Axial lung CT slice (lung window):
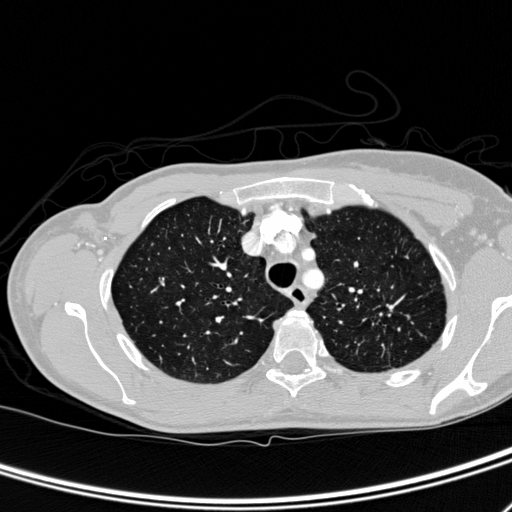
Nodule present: no